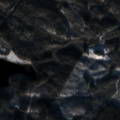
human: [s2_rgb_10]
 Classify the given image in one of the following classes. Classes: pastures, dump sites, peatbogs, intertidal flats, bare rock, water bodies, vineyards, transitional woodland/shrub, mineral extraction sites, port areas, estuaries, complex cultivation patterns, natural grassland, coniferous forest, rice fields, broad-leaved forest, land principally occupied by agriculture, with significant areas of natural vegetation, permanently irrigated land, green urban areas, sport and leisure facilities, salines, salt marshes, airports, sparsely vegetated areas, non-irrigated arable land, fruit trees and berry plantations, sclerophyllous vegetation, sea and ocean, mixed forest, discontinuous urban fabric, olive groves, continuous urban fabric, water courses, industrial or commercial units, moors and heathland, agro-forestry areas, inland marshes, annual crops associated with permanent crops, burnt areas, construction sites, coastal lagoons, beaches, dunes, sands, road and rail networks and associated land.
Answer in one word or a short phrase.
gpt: coniferous forest, mixed forest